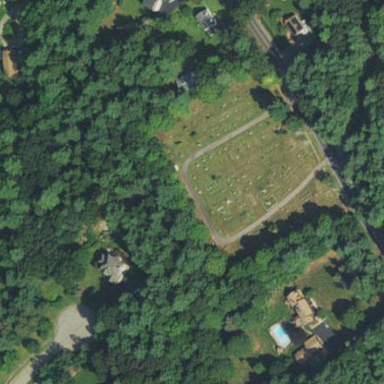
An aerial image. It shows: Cemetery with historic significance.